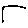
Label: bird